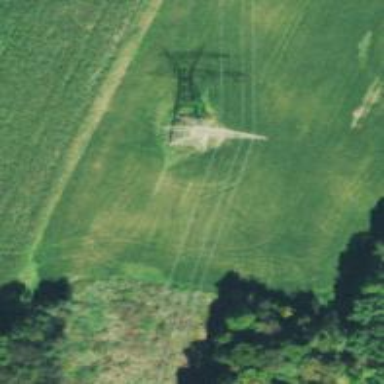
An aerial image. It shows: Lattice structure tower used for power distribution.